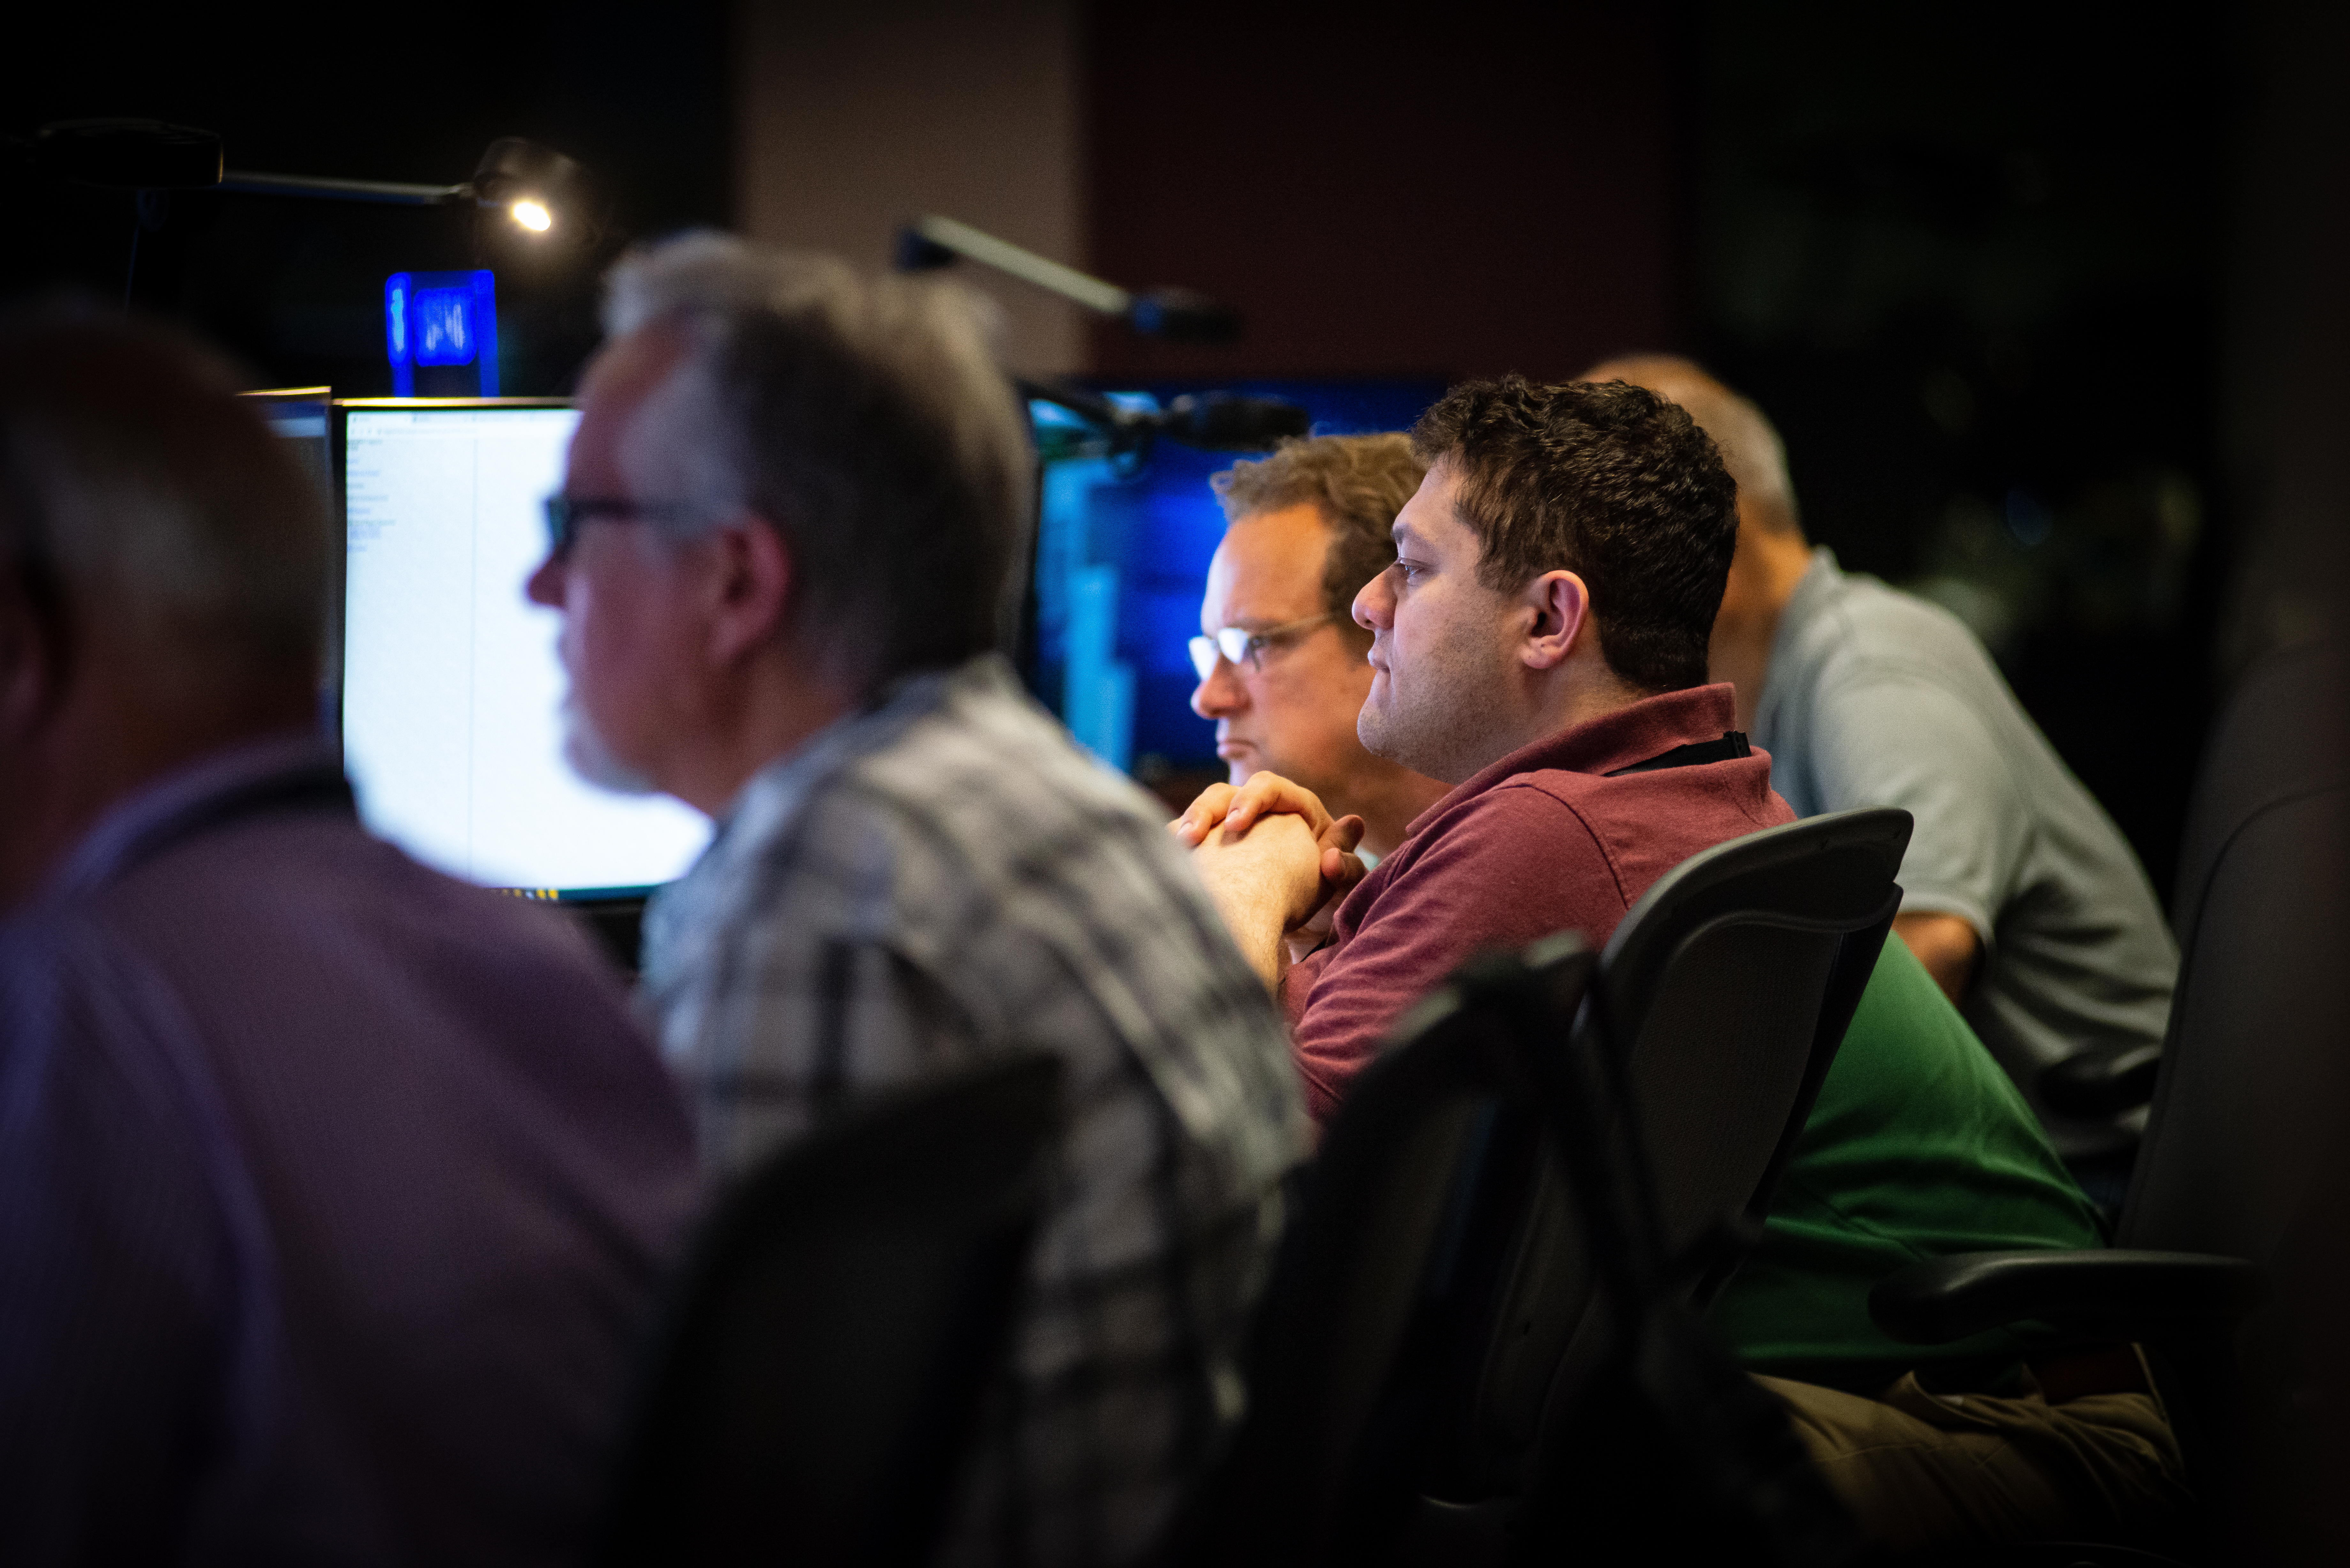
NASA Begins Switch to Backup Spacecraft Hardware Hubble, NASA, NASA Goddard